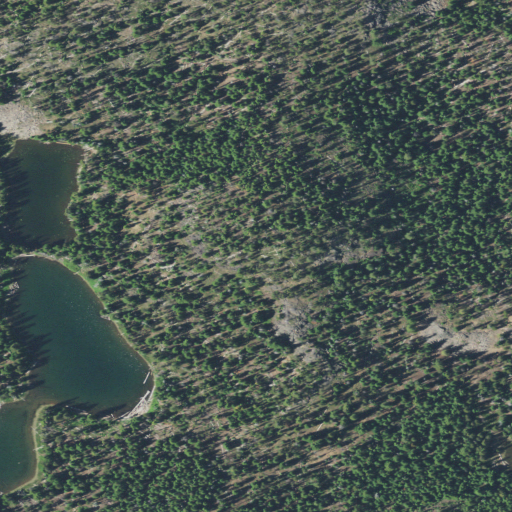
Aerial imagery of mountain in Oregon named Pillar Peak containing evergreen forest and open water